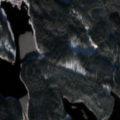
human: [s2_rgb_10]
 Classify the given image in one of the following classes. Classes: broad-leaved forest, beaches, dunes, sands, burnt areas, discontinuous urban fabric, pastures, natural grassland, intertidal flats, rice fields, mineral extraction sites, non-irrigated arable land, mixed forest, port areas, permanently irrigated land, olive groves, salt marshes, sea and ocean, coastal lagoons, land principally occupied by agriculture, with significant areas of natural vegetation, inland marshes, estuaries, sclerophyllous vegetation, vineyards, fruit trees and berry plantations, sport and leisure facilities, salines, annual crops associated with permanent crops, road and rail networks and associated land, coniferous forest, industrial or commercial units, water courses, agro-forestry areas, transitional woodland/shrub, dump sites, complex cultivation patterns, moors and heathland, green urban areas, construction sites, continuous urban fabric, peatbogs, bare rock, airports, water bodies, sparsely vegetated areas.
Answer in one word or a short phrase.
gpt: coniferous forest, mixed forest, water bodies